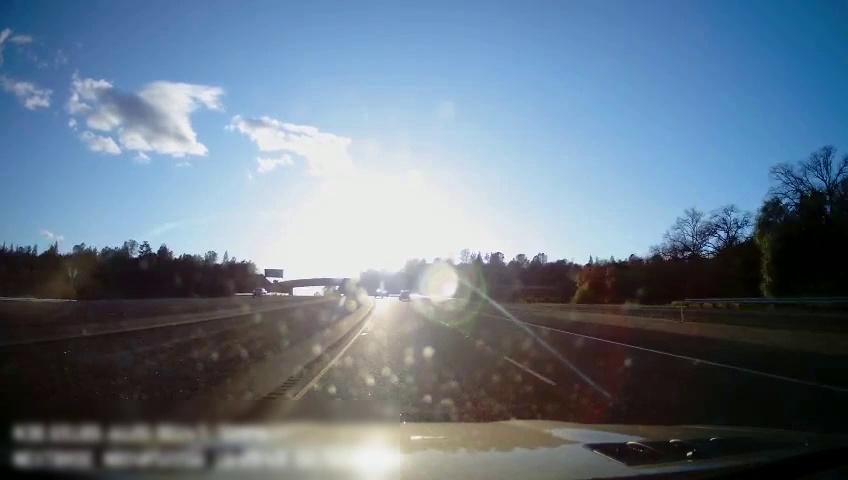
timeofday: Day
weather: Sunny
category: Drivable Space
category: Vehicles | Car
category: Vehicles | Truck
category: Lanes | Current Lane
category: Lanes | Current Lane
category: Lanes | Alternate Lane
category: Traffic | Signs